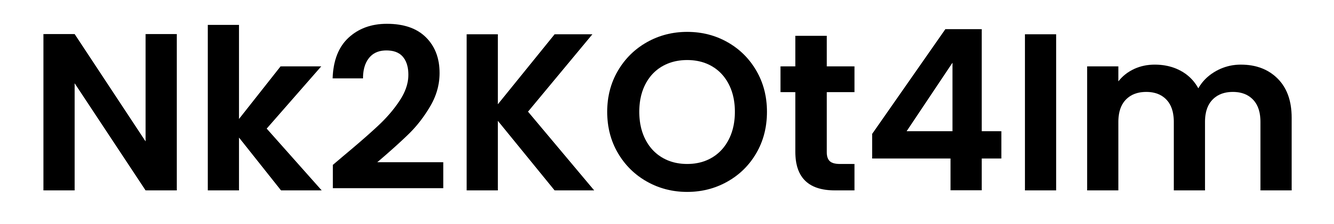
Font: Poppins-SemiBold